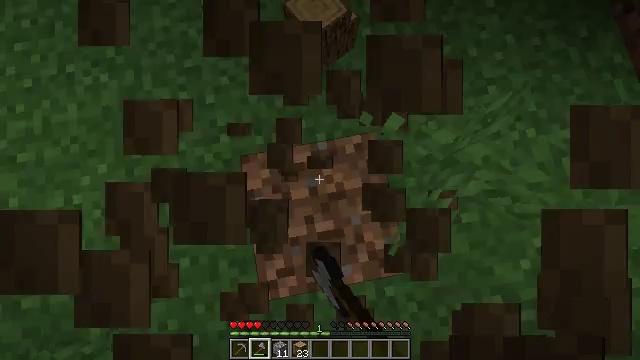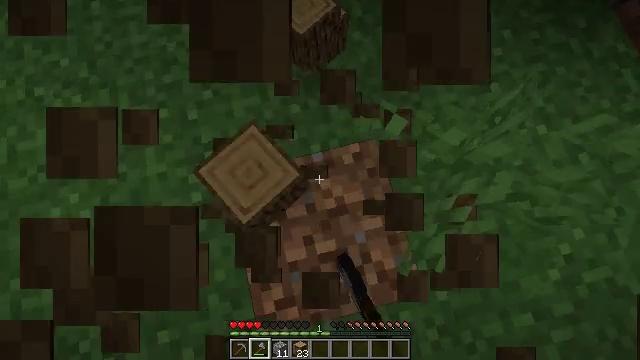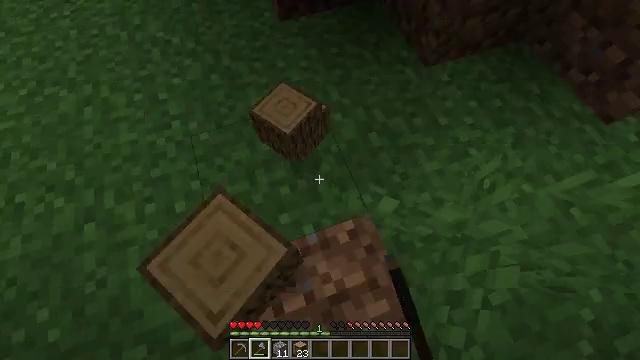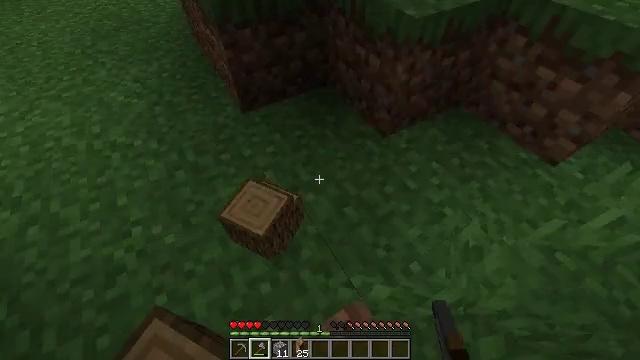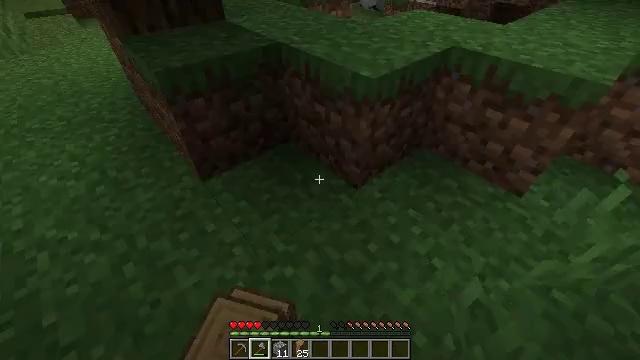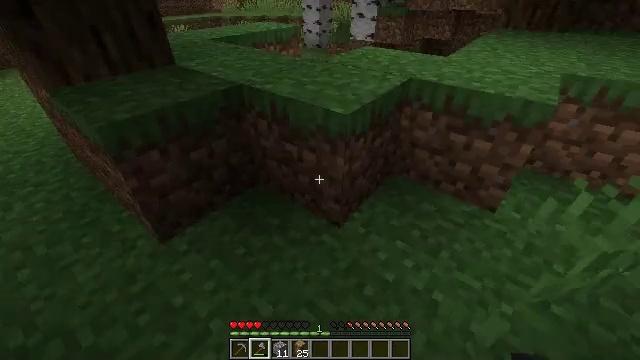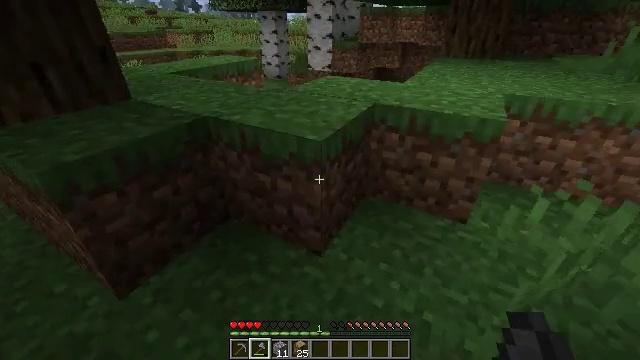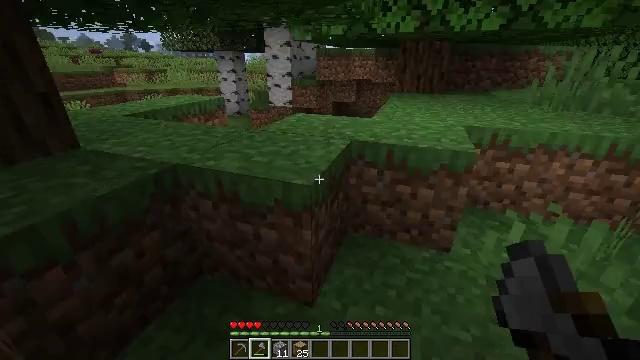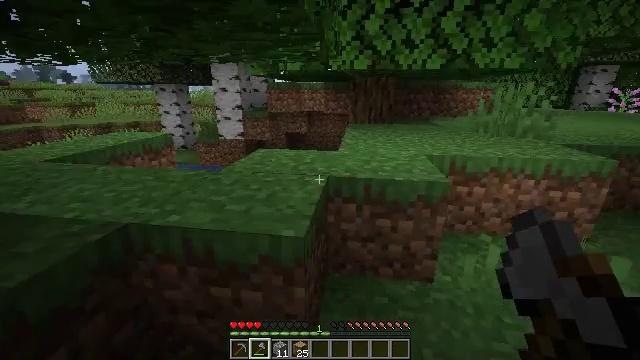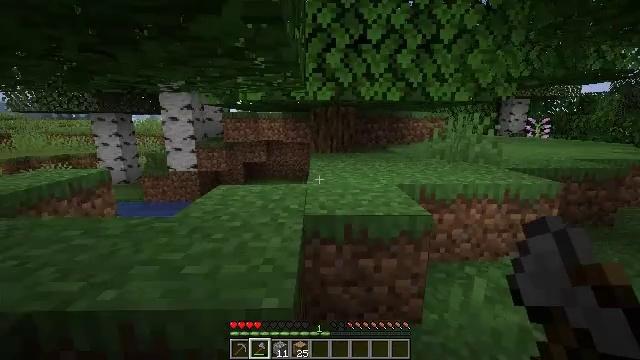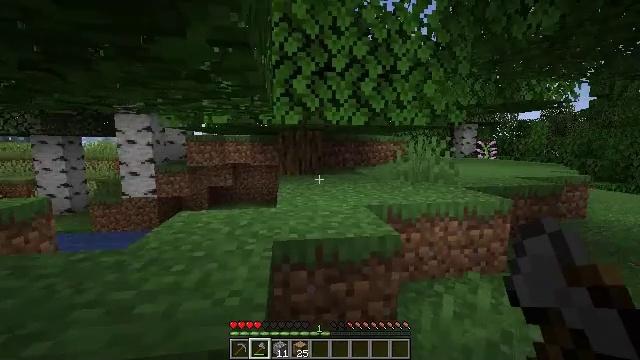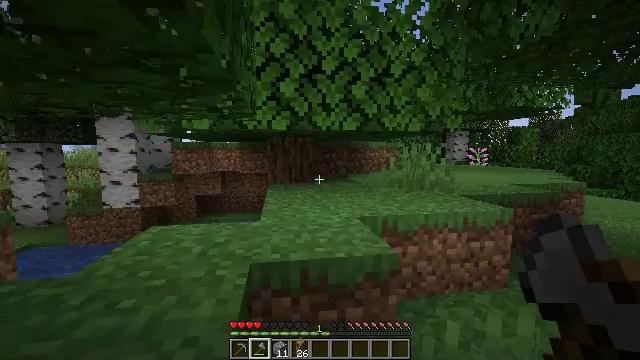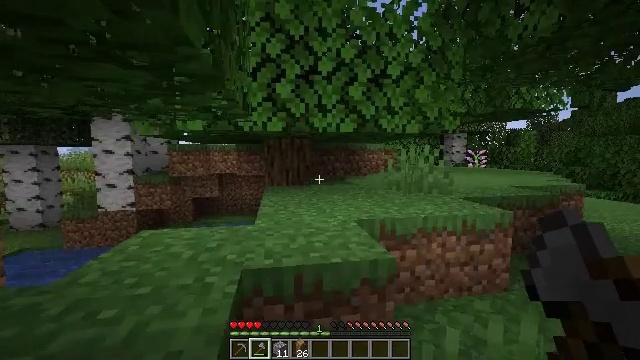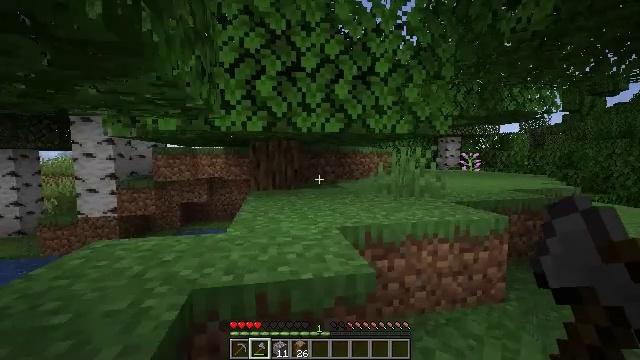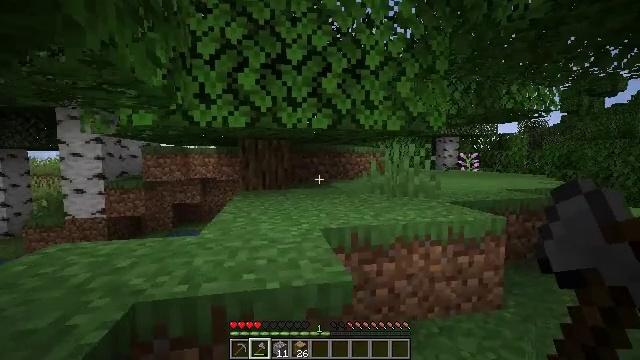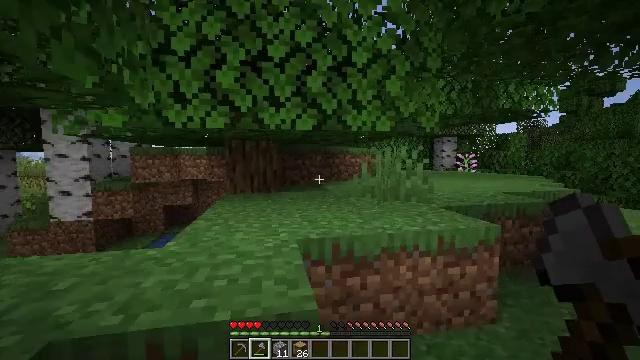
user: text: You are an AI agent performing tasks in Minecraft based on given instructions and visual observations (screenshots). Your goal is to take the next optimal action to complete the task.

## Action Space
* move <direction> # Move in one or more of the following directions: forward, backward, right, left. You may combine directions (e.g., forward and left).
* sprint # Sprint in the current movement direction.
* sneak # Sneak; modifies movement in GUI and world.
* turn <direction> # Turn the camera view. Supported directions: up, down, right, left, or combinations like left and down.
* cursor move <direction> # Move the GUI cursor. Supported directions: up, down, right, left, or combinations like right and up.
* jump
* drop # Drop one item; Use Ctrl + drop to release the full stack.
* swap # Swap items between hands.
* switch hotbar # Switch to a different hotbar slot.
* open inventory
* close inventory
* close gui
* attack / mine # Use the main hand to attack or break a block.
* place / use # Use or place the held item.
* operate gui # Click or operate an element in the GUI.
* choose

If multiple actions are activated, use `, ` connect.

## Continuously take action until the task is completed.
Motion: motion action
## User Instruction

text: Smelt a cooked mutton in the furnace.
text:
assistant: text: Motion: move forward, turn right and up
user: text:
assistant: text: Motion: move forward, turn right and up
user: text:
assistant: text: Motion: move forward, turn right and up
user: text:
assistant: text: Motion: move forward and move left, turn right and up
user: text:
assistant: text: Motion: move forward and move left, turn right and up
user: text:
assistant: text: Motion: move forward and move left, turn right and up
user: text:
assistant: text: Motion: move forward and move left, turn right and up
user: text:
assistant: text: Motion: move forward, turn right and up
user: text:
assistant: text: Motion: move forward, turn right and up
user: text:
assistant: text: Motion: move forward and move right, turn right and up
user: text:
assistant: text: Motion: move forward and move right, turn right and up
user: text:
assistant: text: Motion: move forward and move right
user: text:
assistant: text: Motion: move forward and move right
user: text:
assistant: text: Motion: move forward and move right
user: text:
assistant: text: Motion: move forward and move right
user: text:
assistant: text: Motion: move forward and move right
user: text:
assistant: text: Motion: move forward and move right, turn left and down
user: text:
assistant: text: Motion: move forward and move right, turn left and down
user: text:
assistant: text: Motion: move forward and move right, turn left and down
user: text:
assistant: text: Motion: move forward, sprint, turn left and down
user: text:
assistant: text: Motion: move forward, sprint, turn left and down
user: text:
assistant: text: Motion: move forward, sprint, turn left, jump
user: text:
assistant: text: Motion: move forward, sprint, turn left and down, jump
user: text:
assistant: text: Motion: move forward, sprint, turn left and down, jump
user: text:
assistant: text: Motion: move forward, turn left and down
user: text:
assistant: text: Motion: move forward, turn left and down
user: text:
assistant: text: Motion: move forward and move left
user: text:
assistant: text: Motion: move forward and move left, turn left
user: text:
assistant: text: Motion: move forward and move left, turn left
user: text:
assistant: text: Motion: move forward and move left, turn left and up